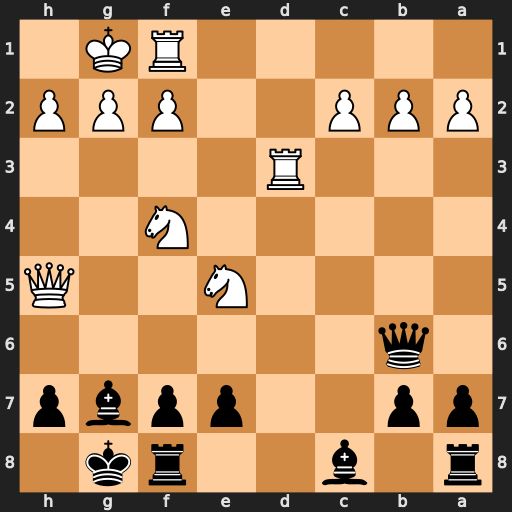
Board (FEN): r1b2rk1/pp2ppbp/1q6/4N2Q/5N2/3R4/PPP2PPP/5RK1
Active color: b
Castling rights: -
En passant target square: -
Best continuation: Qf6 Nd5 Qxe5 Qxe5 Bxe5